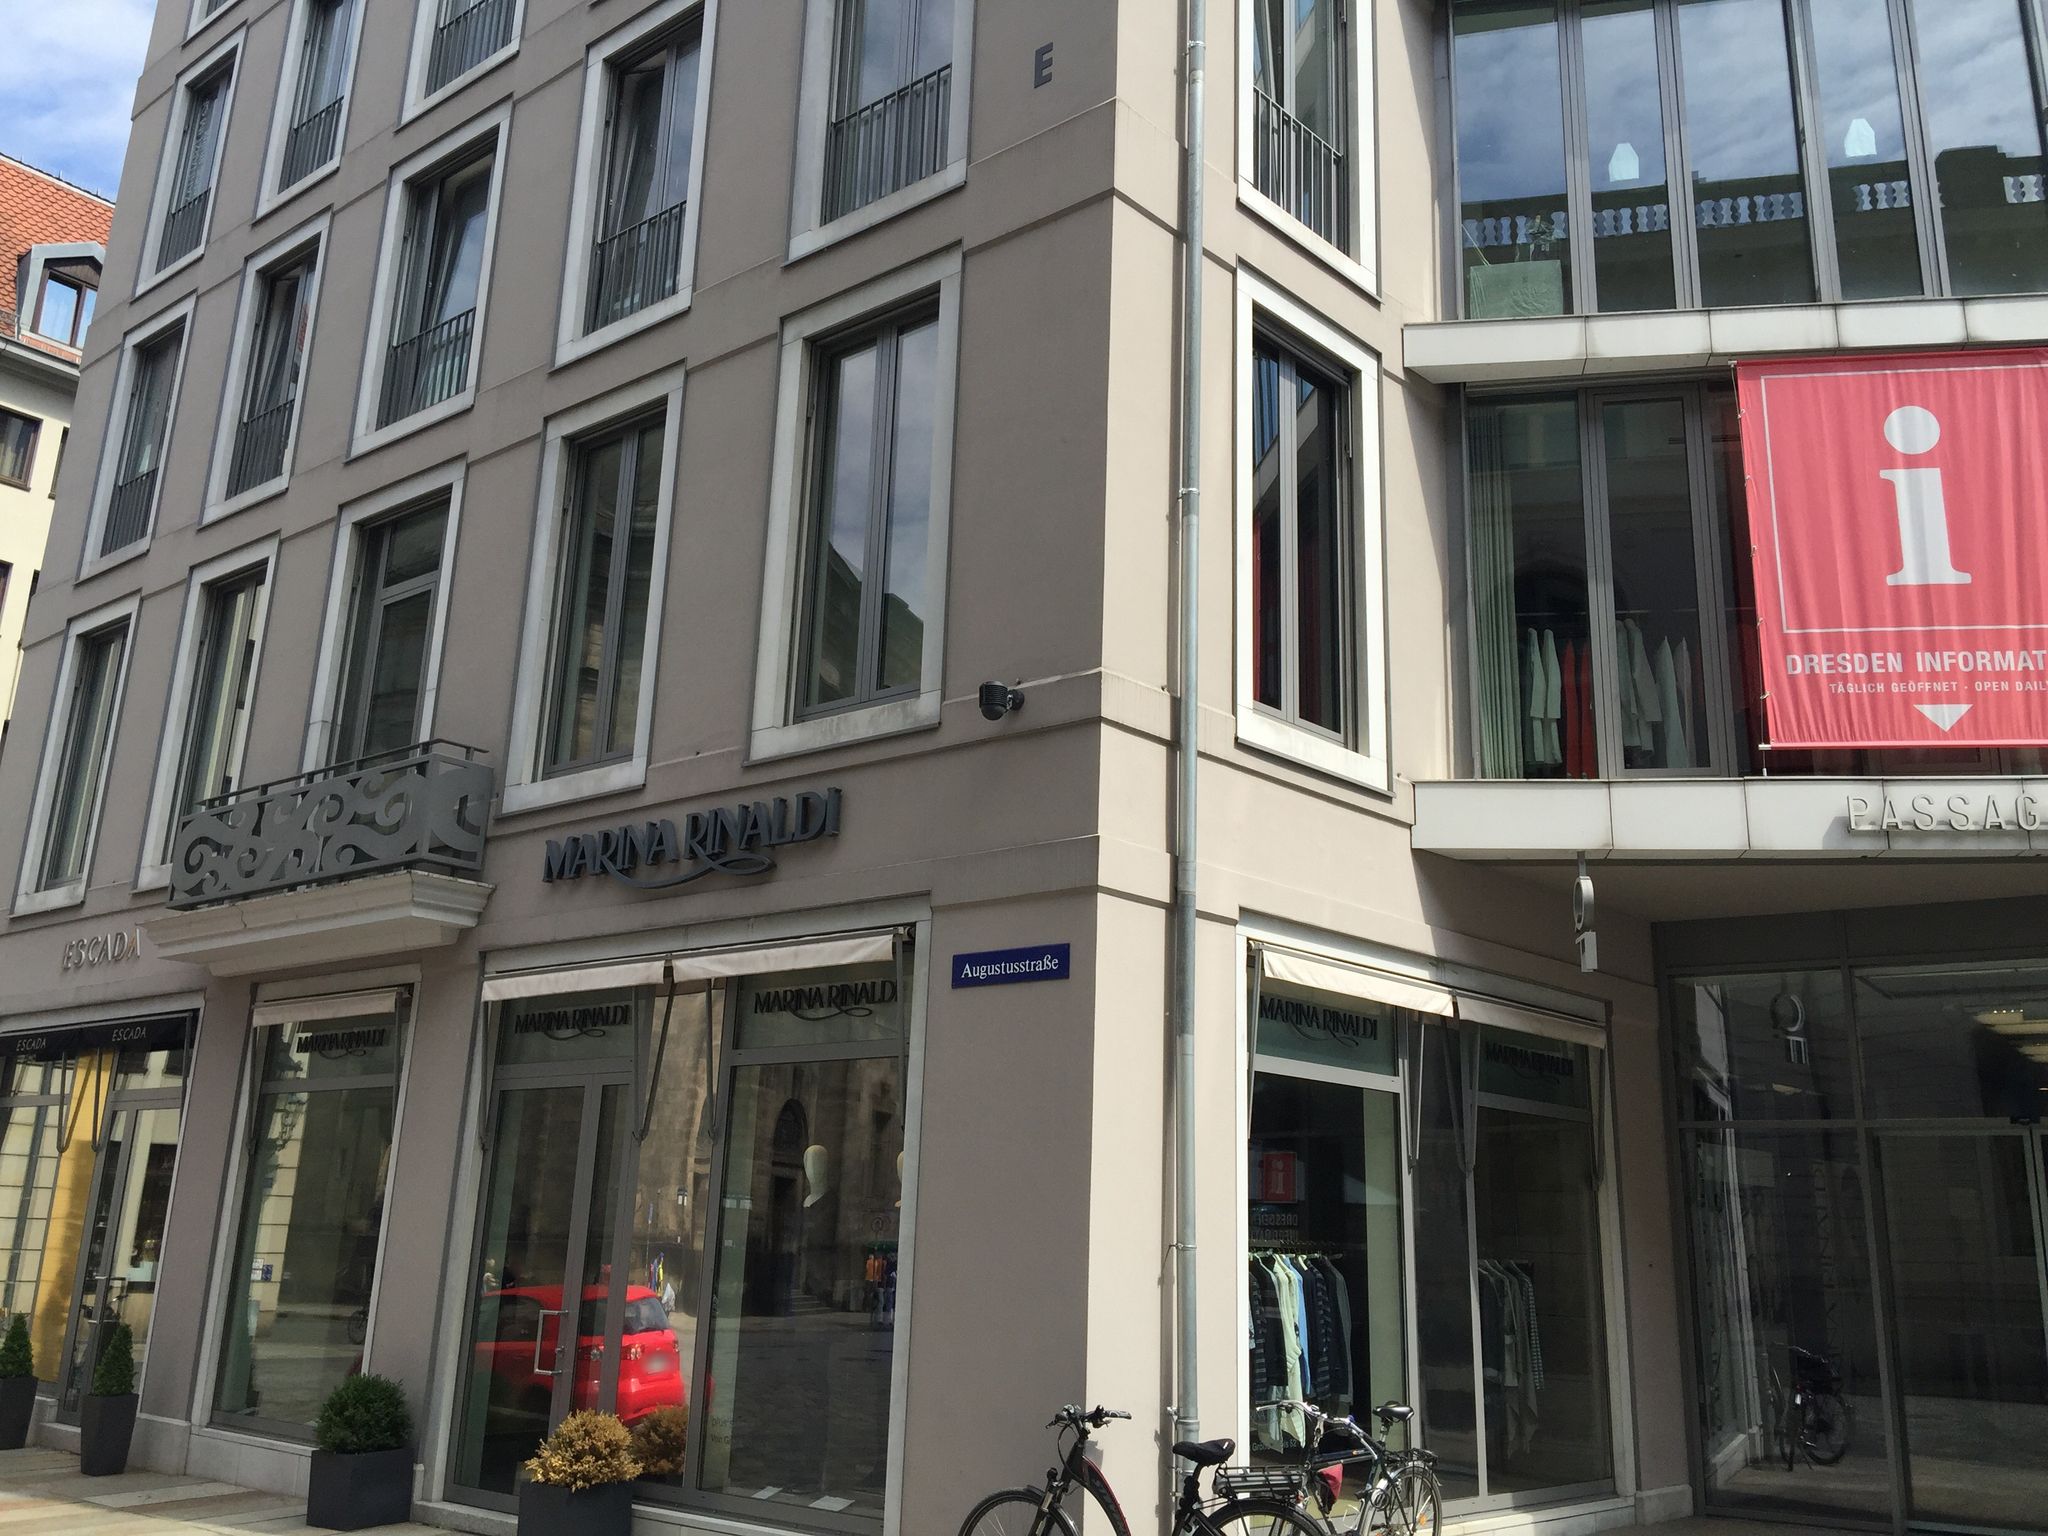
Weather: clear
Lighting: day
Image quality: good
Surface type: walking surface
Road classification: corridor, pedestrian
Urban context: urban centre
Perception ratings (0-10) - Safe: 3.86, Lively: 7.89, Beautiful: 5.22, Boring: 3.29, Depressing: 2.7, Wealthy: 8.92